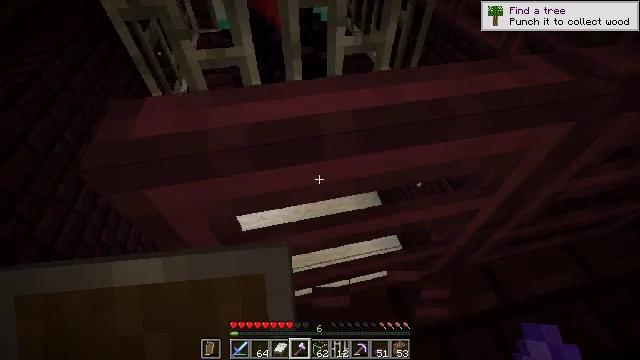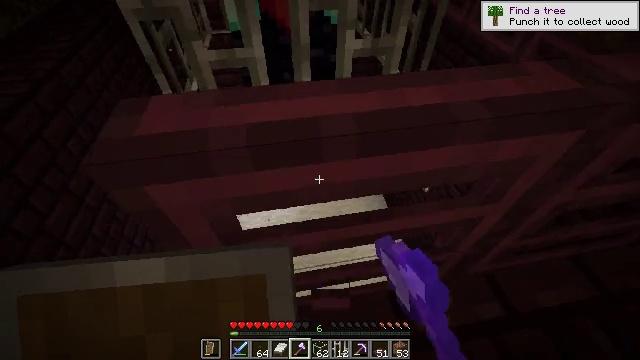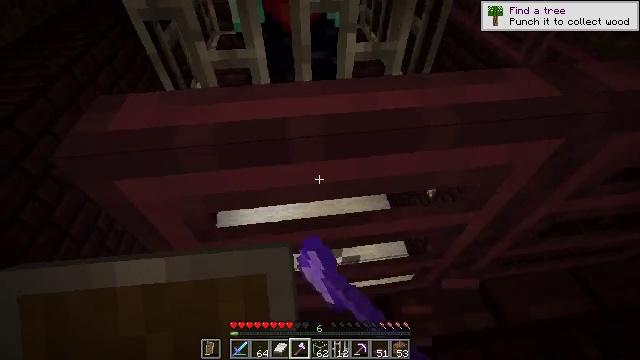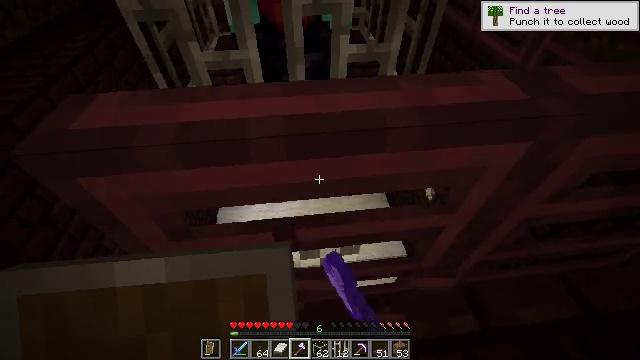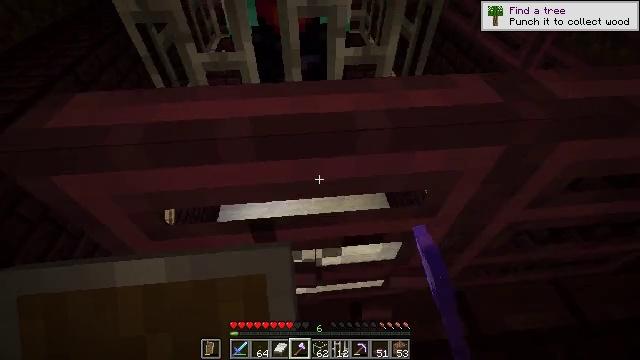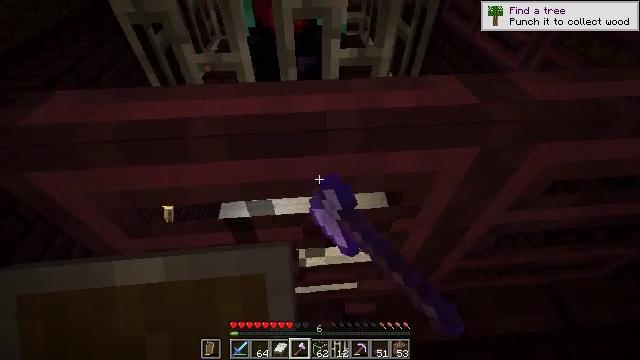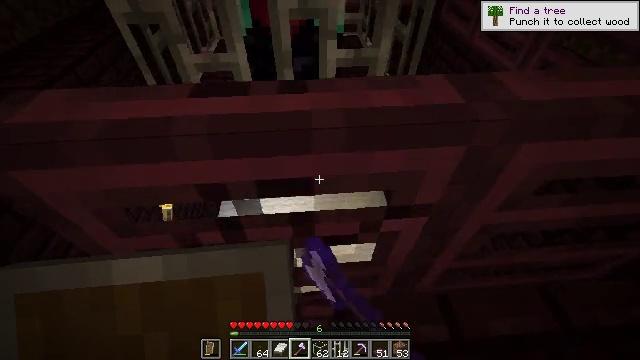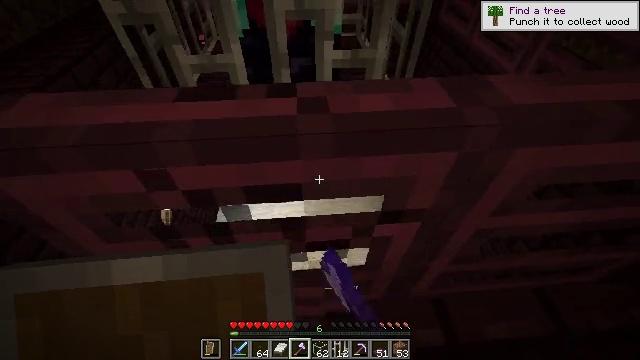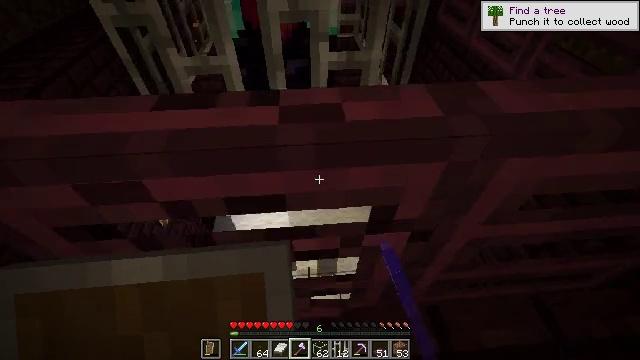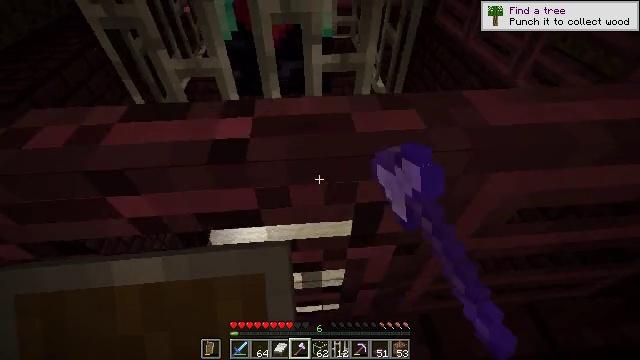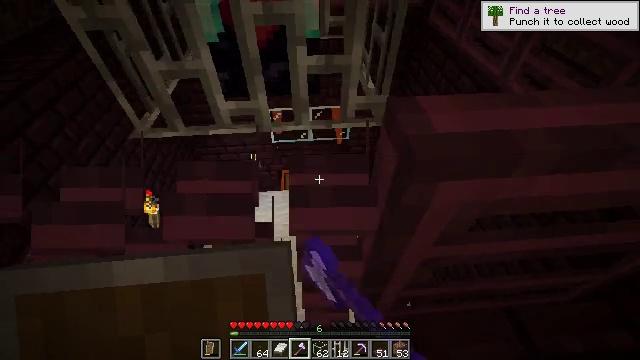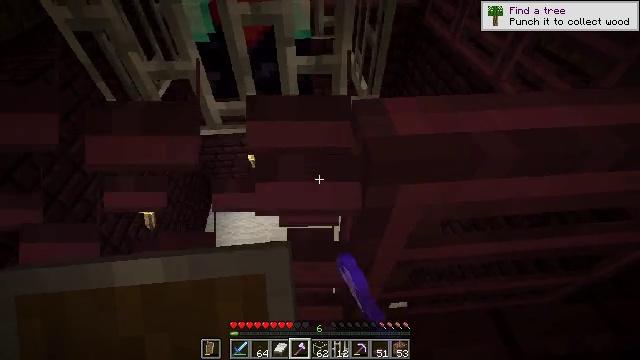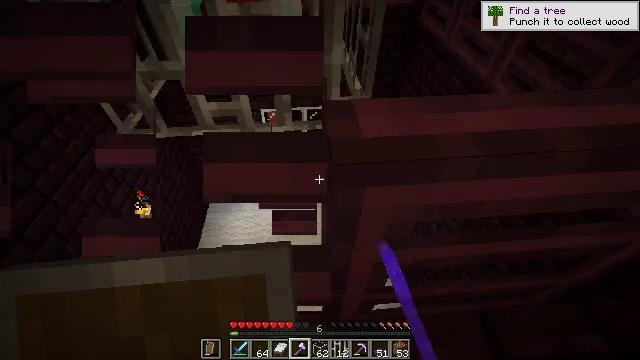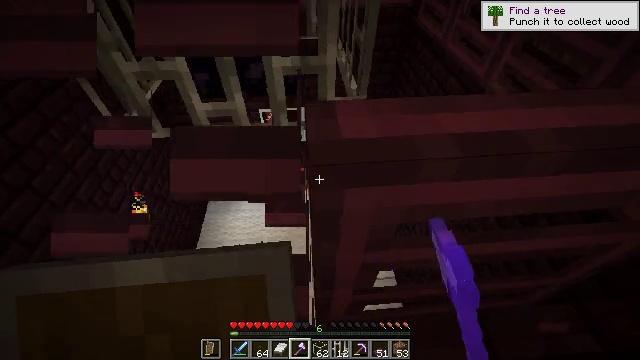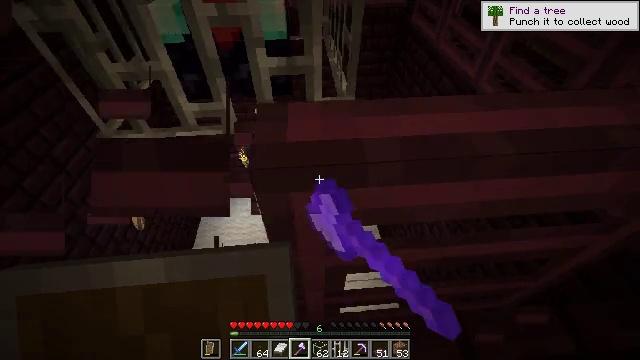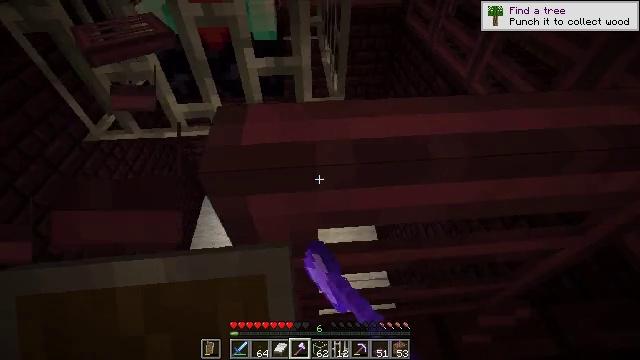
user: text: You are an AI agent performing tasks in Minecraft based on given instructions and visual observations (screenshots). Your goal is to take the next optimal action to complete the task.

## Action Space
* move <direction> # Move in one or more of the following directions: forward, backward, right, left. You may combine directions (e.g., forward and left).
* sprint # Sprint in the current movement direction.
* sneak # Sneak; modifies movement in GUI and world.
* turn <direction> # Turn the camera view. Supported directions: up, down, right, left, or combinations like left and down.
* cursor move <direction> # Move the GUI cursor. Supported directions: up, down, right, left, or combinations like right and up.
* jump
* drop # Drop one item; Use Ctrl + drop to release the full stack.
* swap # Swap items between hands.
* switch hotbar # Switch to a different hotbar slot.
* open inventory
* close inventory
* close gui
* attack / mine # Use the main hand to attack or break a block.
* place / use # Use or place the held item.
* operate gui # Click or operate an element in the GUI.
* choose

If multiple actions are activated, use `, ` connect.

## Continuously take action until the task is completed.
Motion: motion action
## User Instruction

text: Mine the crimson trapdoor.
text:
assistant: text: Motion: move right, sneak, turn left, attack / mine
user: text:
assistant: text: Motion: move right, sneak, turn left, attack / mine
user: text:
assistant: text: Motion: move right, sneak, attack / mine
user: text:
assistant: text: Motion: move right, sneak, turn left, attack / mine
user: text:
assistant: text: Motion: sneak, attack / mine
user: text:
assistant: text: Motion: sneak, attack / mine
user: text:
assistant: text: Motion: move forward and move right, sneak, attack / mine
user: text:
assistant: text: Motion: move forward and move right, sneak, attack / mine
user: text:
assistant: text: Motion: move forward and move right, sneak, attack / mine
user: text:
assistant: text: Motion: move forward and move right, sneak, attack / mine
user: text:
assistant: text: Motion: move forward and move right, sneak, attack / mine
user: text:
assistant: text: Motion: move forward and move right, sneak, attack / mine
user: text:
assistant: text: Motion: move forward and move right, sneak, attack / mine
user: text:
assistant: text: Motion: move forward and move right, sneak, attack / mine
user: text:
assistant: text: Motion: move forward and move right, sneak, attack / mine
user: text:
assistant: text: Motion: move forward and move right, sneak, attack / mine
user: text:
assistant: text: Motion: move forward and move right, sneak, attack / mine
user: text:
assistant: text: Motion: move right, sneak, attack / mine
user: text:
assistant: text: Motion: sneak, attack / mine
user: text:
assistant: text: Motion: sneak, attack / mine
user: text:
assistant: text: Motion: sneak, attack / mine
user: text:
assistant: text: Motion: sneak, attack / mine
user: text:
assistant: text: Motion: sneak, attack / mine
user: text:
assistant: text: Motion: sneak, attack / mine
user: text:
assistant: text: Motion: sneak, attack / mine
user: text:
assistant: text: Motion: sneak, attack / mine
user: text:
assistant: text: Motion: sneak, attack / mine
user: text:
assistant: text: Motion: sneak, attack / mine
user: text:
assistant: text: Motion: sneak, attack / mine
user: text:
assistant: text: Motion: sneak, attack / mine